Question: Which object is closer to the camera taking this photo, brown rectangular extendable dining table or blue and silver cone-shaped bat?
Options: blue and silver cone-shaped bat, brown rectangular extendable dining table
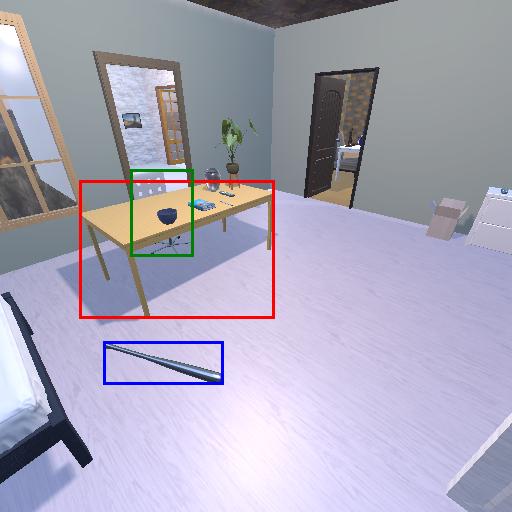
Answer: blue and silver cone-shaped bat